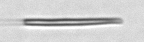
Label: fiber